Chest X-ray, AP view. Patient: 50 years old, sex F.
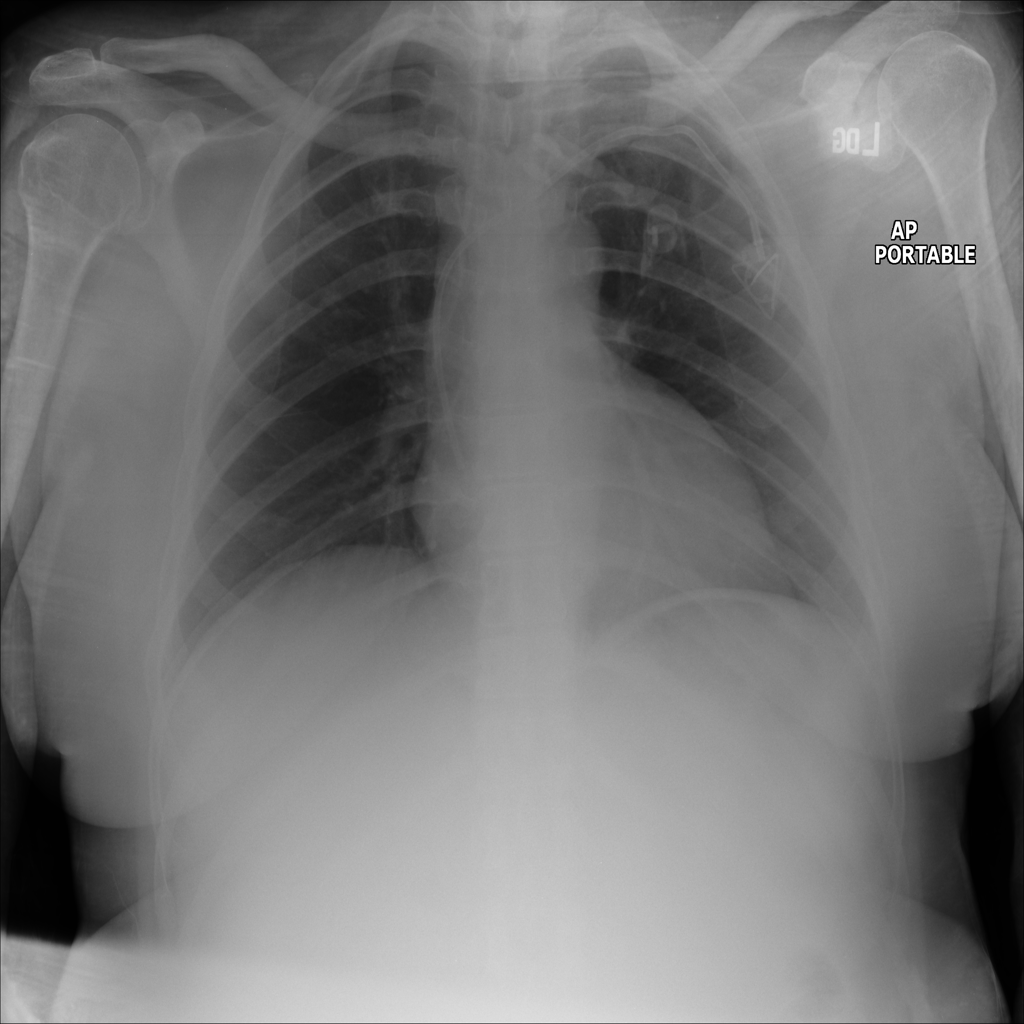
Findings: No Finding